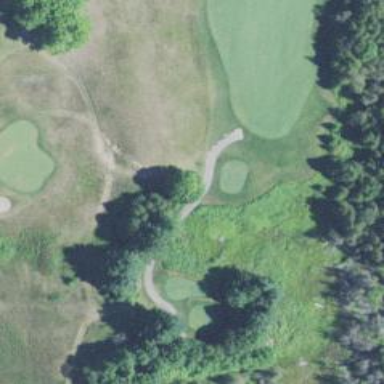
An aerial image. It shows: Path for both road and golf.